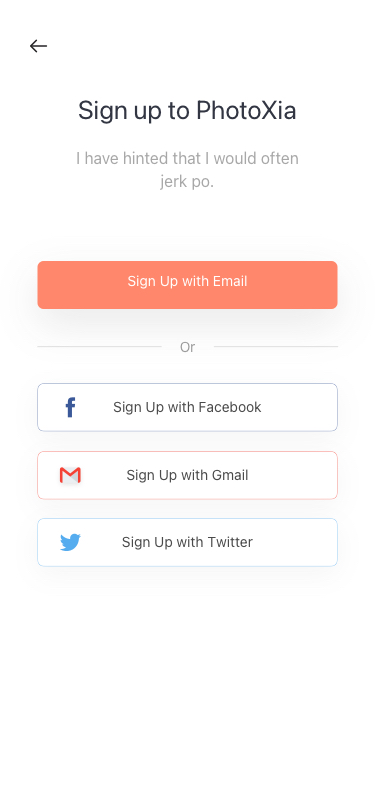
Text in this UI design:
Sign up to PhotoXia
Sign Up with Email
Or
Sign Up with Facebook
Sign Up with Gmail
Sign Up with Twitter
I have hinted that I would often jerk po.